Field crop: maize
Growth stage: 2
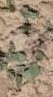
Species: convolvulus